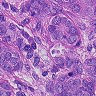
Metastatic tissue present: yes